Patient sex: M
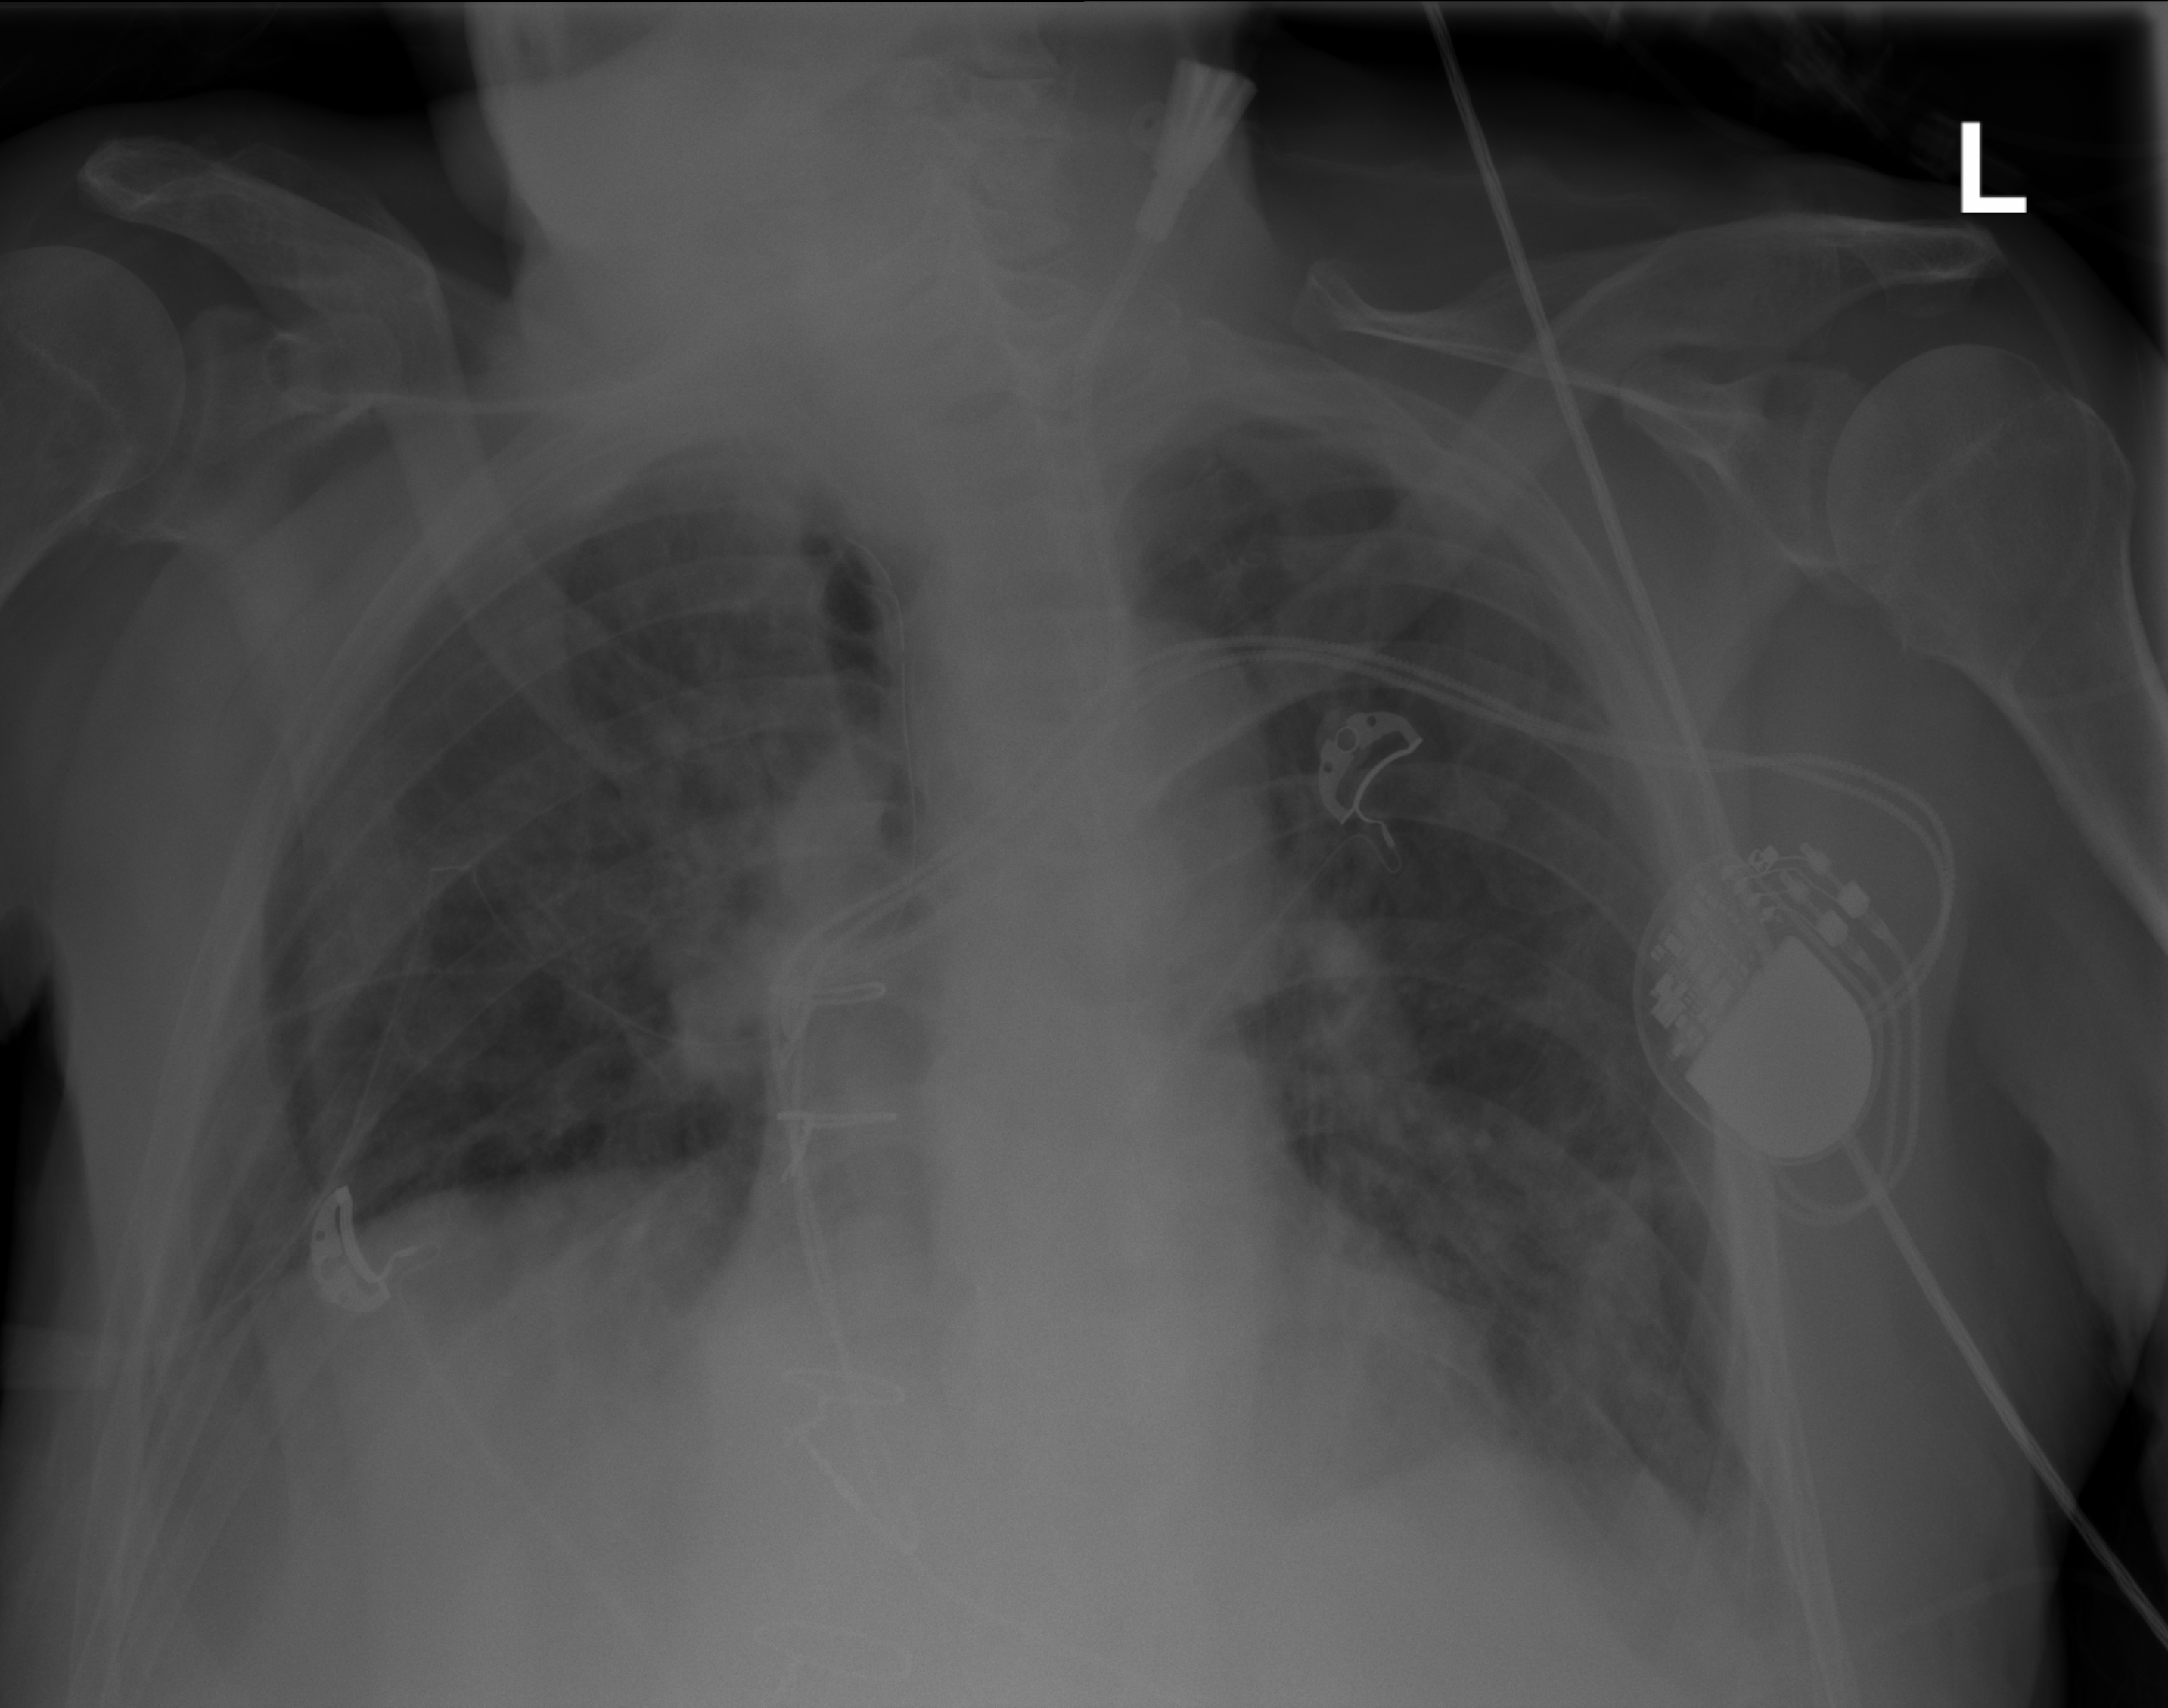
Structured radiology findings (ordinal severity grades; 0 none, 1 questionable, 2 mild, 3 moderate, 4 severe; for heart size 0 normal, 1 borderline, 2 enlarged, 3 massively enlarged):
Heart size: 1
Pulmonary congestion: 2
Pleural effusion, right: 1
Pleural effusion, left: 1
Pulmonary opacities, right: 2
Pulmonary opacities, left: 2
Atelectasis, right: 2
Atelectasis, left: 2